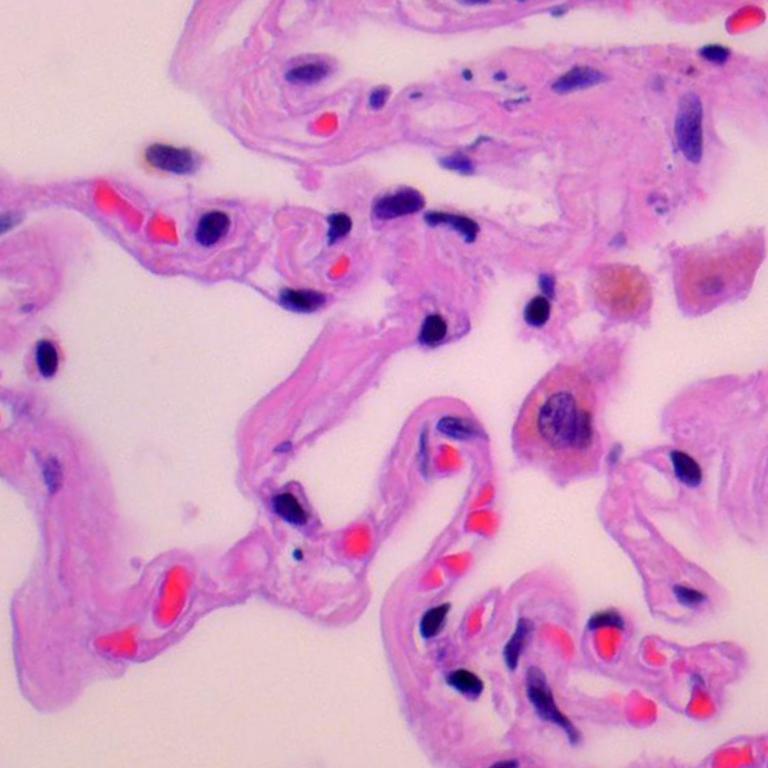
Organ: lung
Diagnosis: benign